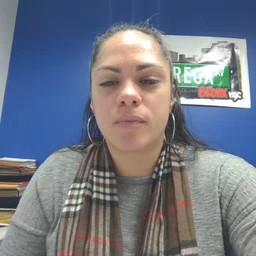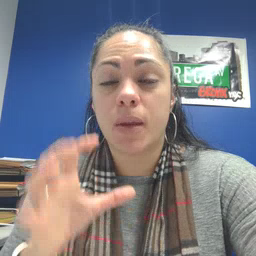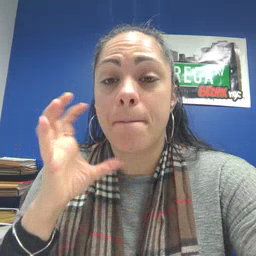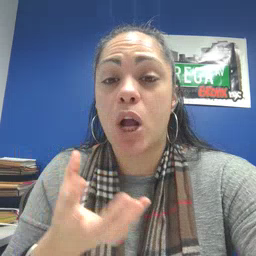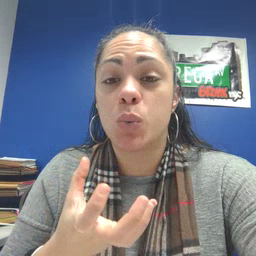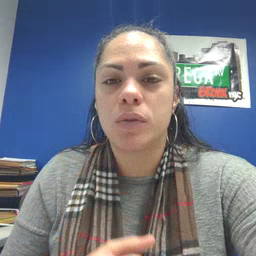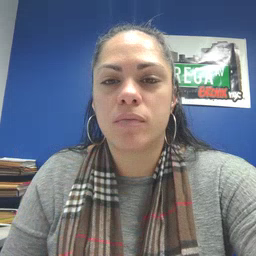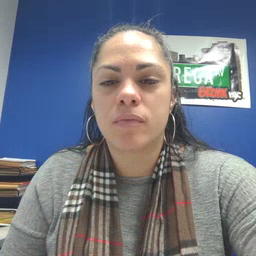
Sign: balloon